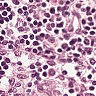
Metastatic tissue present: no